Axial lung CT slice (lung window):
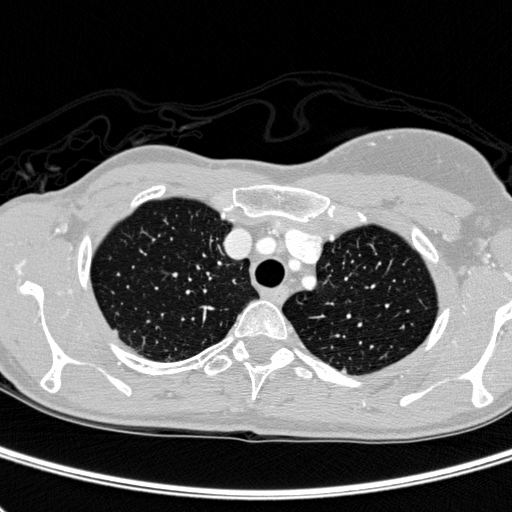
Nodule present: yes
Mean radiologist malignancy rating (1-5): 3